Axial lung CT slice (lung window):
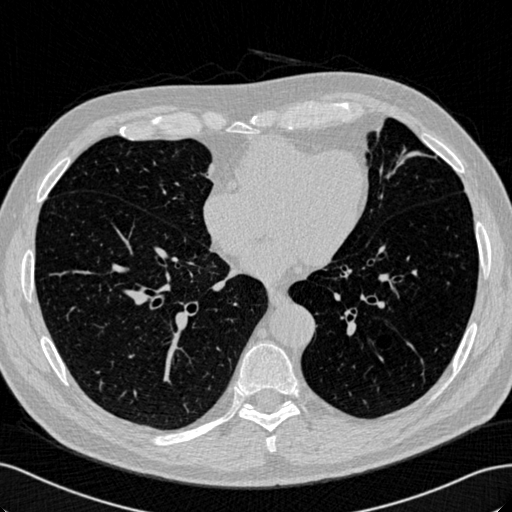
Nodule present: no